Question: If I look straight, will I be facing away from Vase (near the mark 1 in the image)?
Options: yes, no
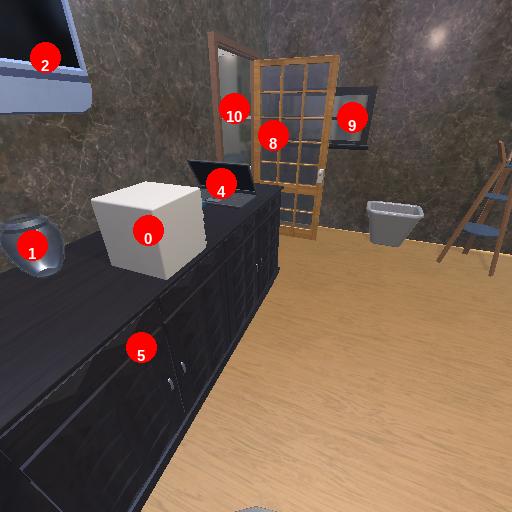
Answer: yes